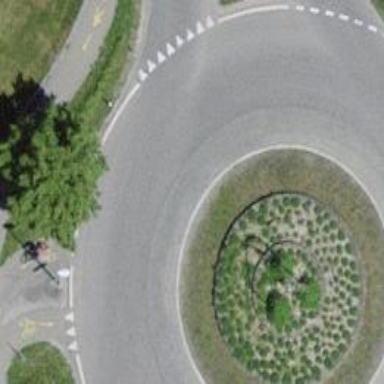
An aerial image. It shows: Secondary road with asphalt surface leading to roundabout junction.